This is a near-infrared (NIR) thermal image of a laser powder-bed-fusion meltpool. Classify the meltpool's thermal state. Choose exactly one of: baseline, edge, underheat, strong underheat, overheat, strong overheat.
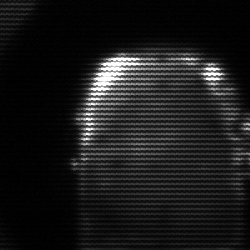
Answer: baseline